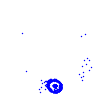
Particle: electron